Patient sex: M
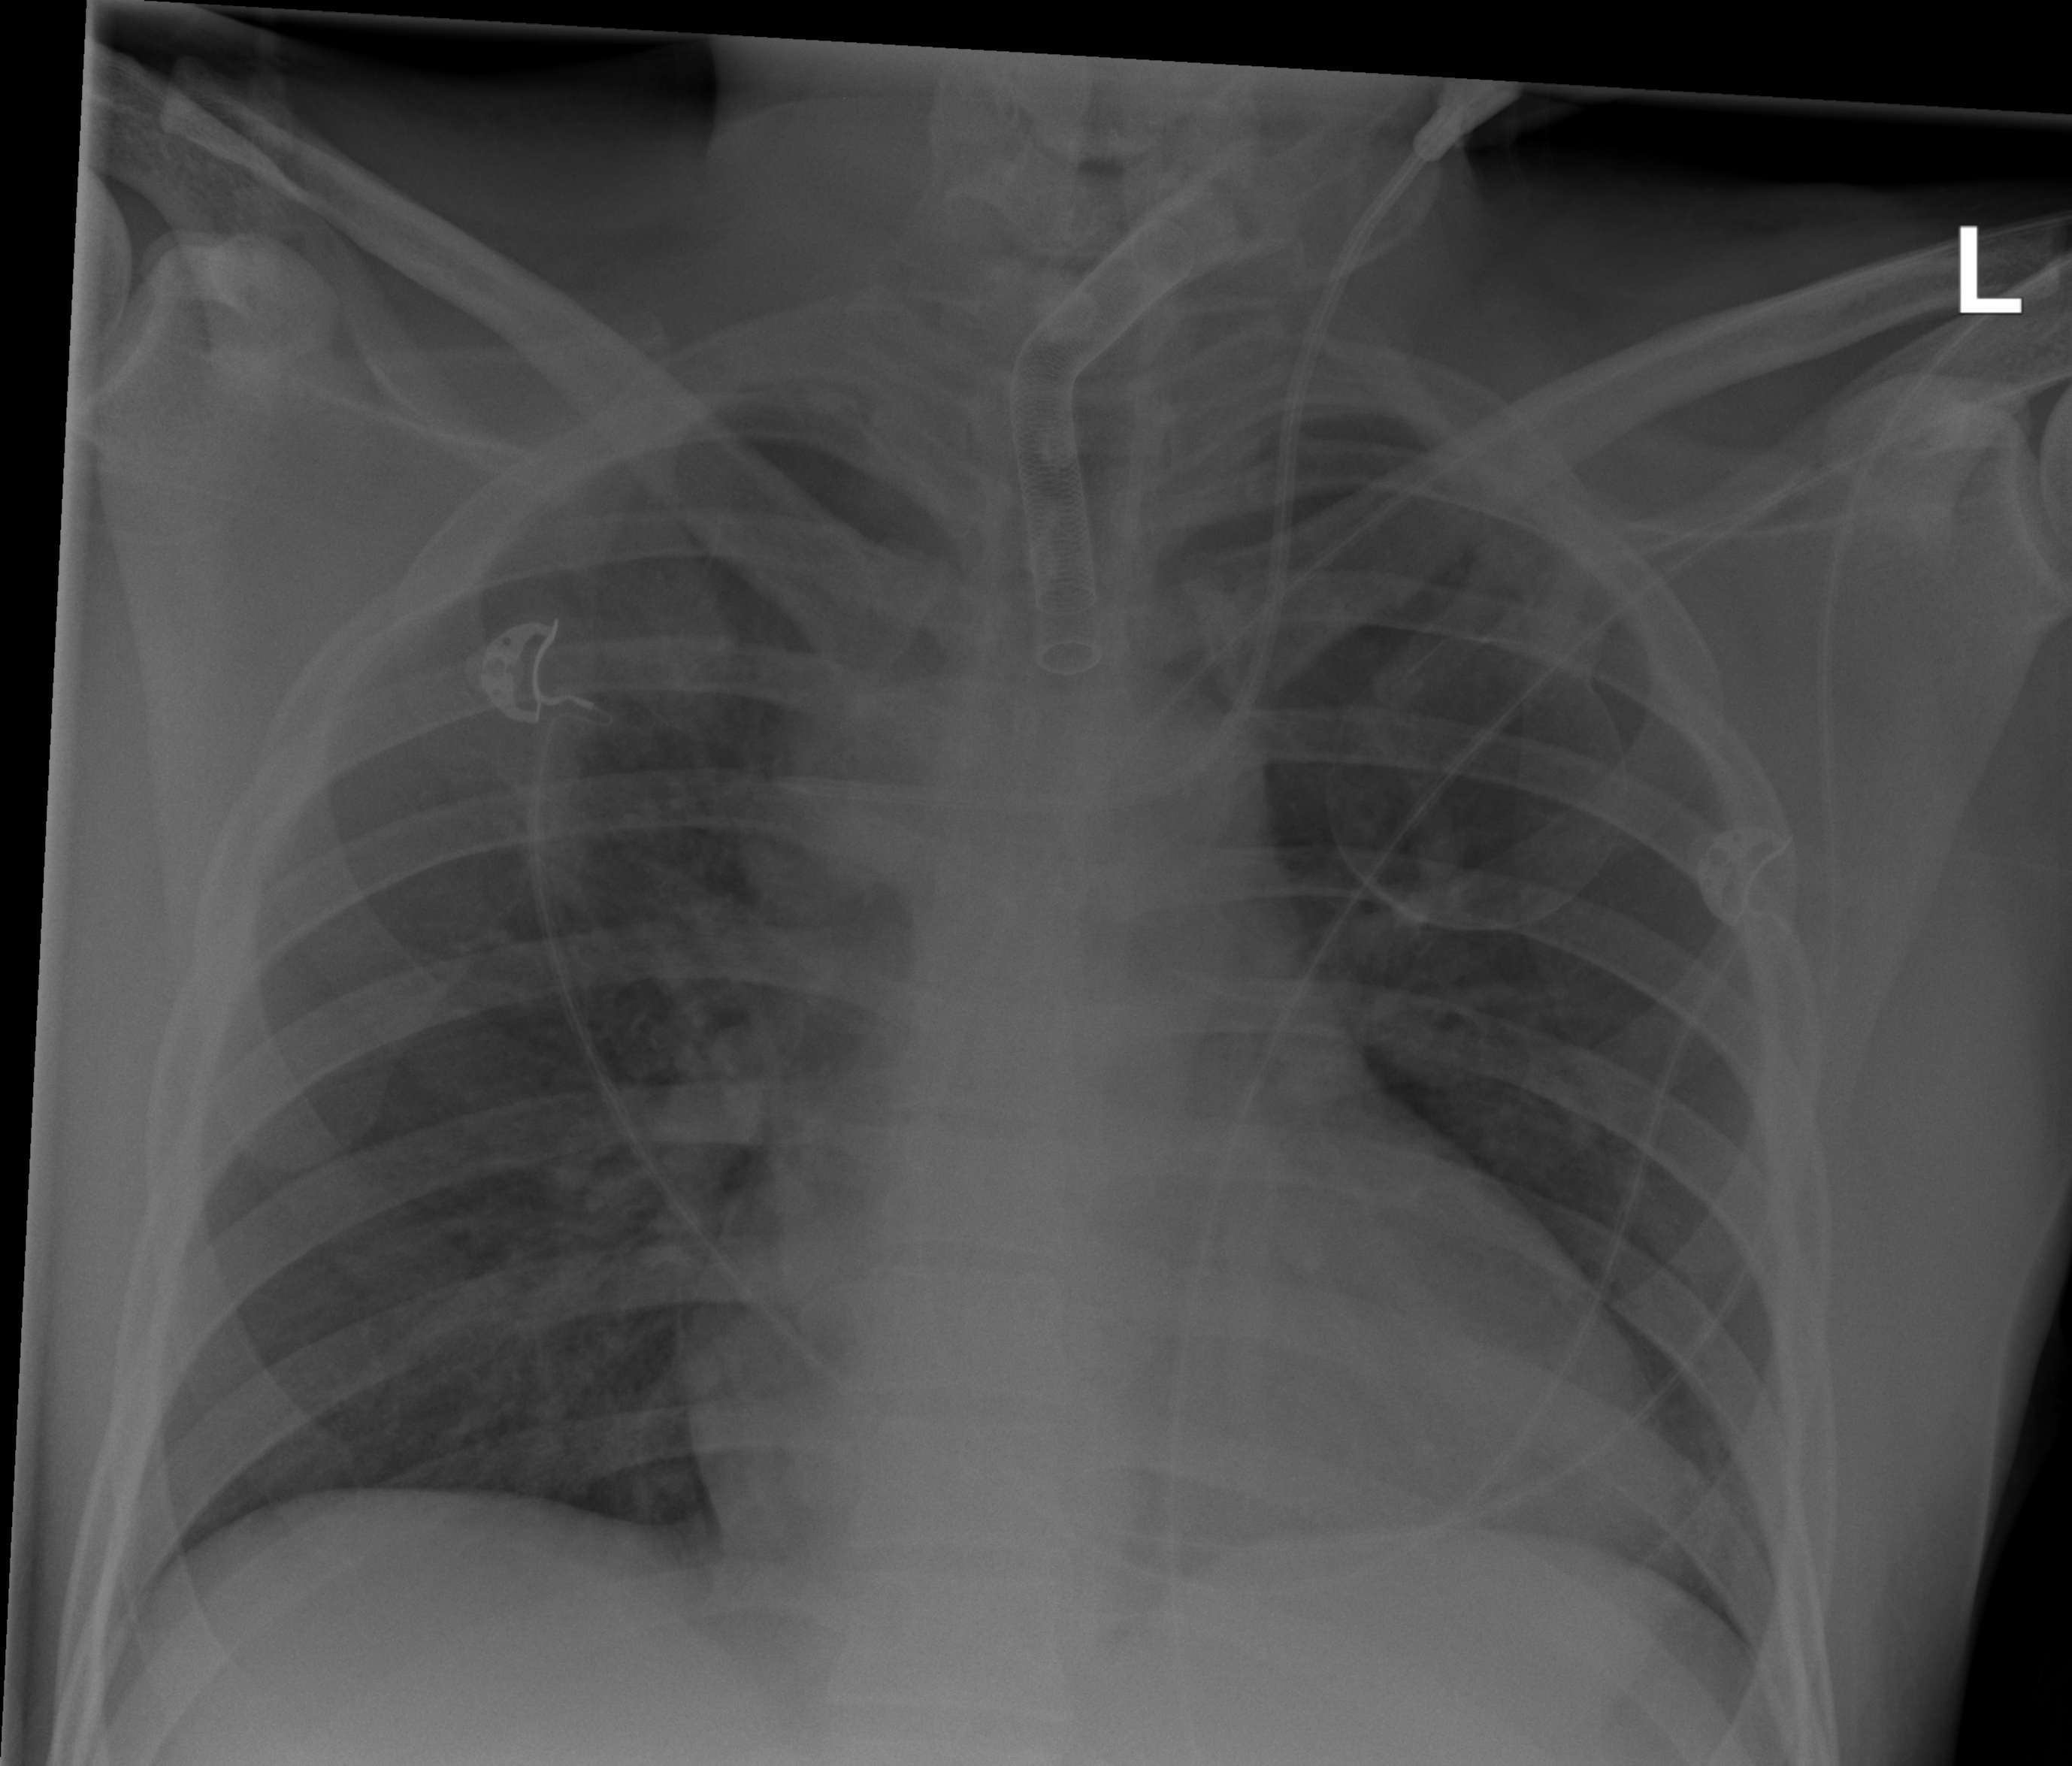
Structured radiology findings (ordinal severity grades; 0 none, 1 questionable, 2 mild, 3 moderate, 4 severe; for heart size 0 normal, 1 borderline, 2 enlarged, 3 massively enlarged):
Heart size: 2
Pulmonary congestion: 2
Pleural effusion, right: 0
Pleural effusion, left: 0
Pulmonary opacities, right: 2
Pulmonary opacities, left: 2
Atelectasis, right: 2
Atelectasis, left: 2